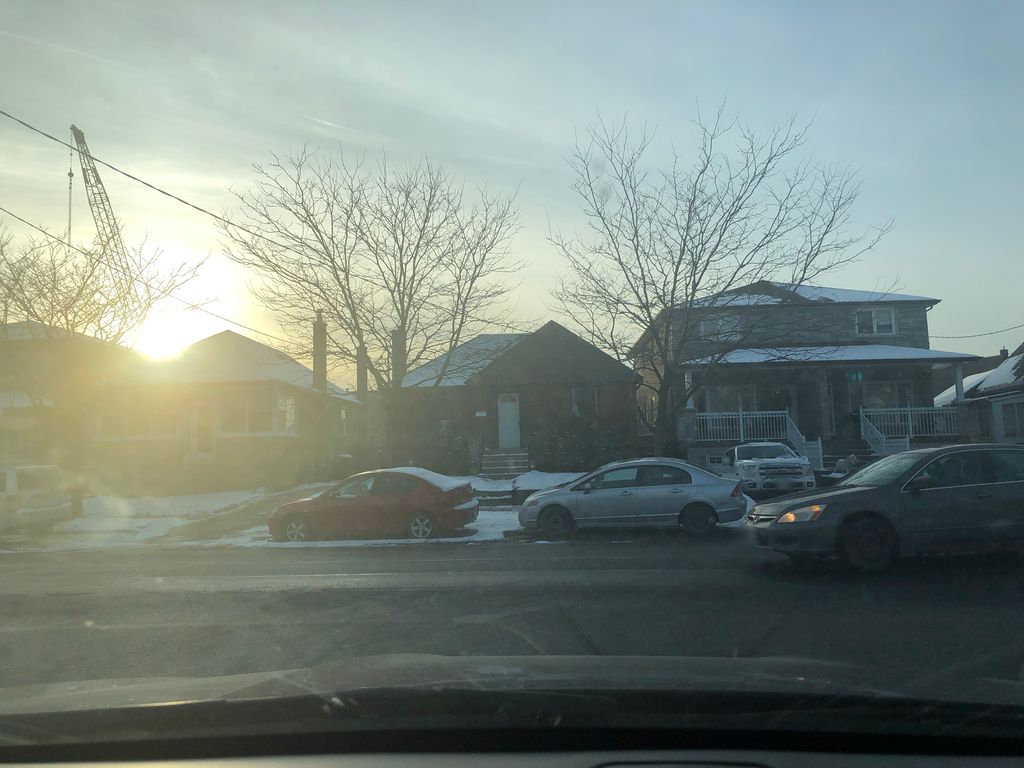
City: toronto